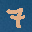
Label: 7